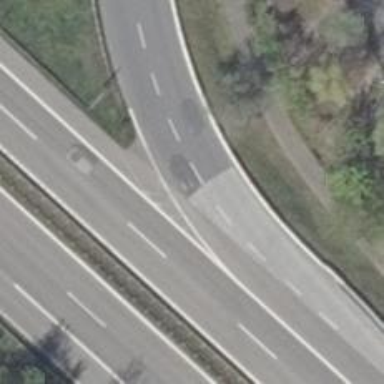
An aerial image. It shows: Trunk link highway.